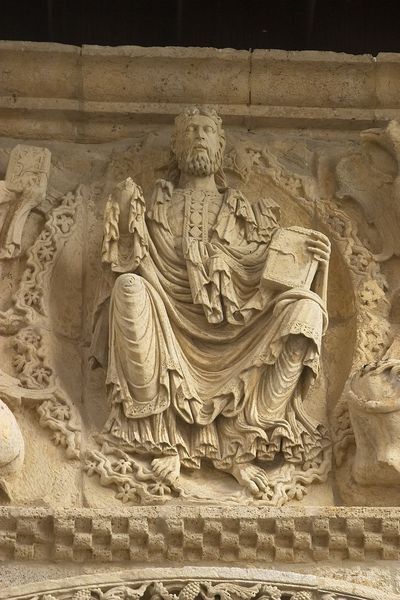
Titel: Kirche Santiago in Carrion de los Condes
Standort: Carrion de los Condes, Kirche Santiago (EU - E)
Schlagwörter: gestein, hand, mann, gelb, sitzen, blumen, finger, frankreich, grau, mund, nase, weiss, beige, ornament, bart, richter, wand, architektur, augen, bibel, falten, kleidung, rahmen, stein, hände, porträt, gewand, haare, sitzend, girlande, gotik, locken, rund, skulptur, relief, füße, rahmung, französisch, kaiser, tafel, außen, moses, buch, medaillon, religion, barfuß, schraffur, sandstein, gotisch, rosette, christus, jesus, altes testament, gebote, heiliger, grieche, christentum, römisch, kalkstein, spätgotik, stifter, mandorla, basalt, zehn gebote, dekalog, fehlt, mamm, segenshaltung, kaisers, gesetztestafel